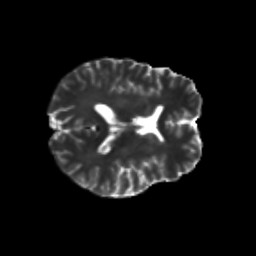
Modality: T2w
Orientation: axial
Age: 24
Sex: male
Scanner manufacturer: siemens
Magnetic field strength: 3 T
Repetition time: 8.6 s
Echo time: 0.095 s